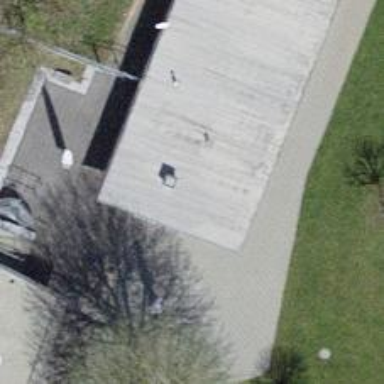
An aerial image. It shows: Restaurant.